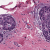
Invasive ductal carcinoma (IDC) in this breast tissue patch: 0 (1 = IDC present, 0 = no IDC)